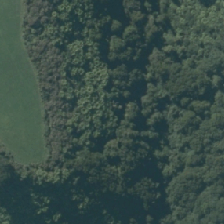
Land cover: broadleaved_indigenous_hardwood